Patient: sex F, age 83
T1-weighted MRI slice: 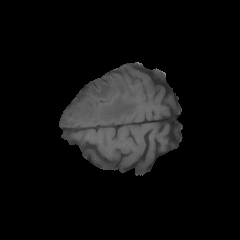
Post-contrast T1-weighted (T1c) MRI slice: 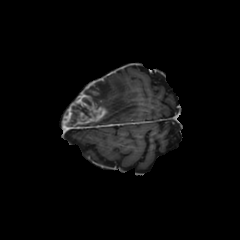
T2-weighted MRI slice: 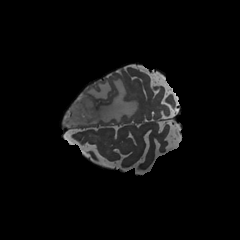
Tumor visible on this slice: yes
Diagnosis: Glioblastoma, IDH-wildtype
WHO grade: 4